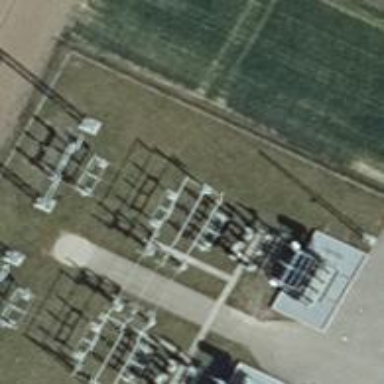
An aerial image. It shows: Three power lines with cables.